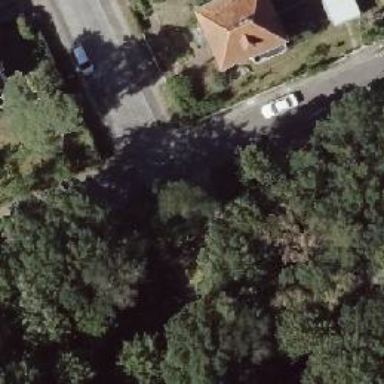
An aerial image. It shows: Residential road with asphalt surface. There is parallel parking with half on kerb.